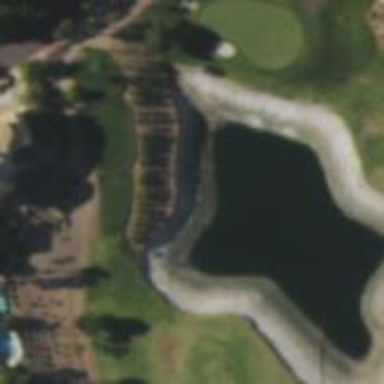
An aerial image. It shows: Picturesque scene of golf course with lateral water hazard.